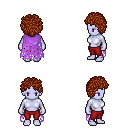
a pixel art fantasy rpg character, female body template, dark elf, purple skin, maroon tattered cape, red pants, brunette curly afro hairstyle, four views (front, back, left, right), 2x2 character sprite sheet, small pixel art, hard edges, no anti-aliasing